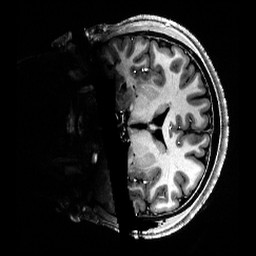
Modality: T1w
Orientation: coronal
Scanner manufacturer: siemens
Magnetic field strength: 6.98 T
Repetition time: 5 s
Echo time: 0.00343 s